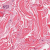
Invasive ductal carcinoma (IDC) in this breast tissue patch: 0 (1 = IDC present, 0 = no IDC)